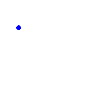
Particle: pion